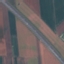
Land use / land cover class: Highway